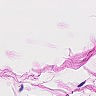
Metastatic tissue present: no